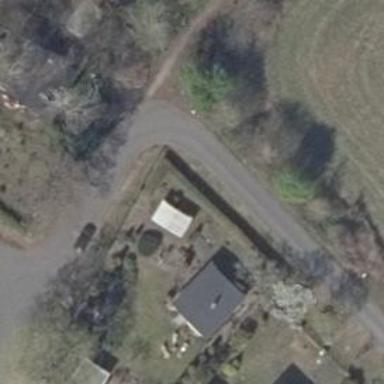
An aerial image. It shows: Smooth asphalt road in residential area.